Question: Is there a established standard plugin/ method for visual profiling with Eclipse CDT? By visual I mean not invoking my programs manually and appealing visual output of the profiling results with gauges etc. like in similar Tools (like e.g. Netbeans's Java Profiler).

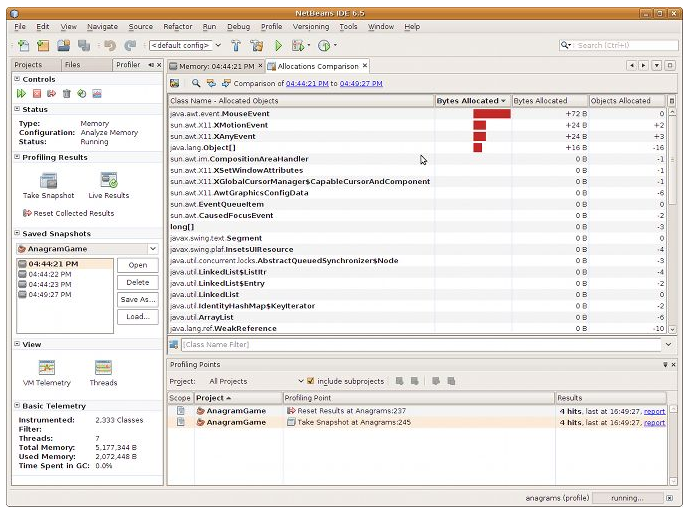
Answer: After some research, the most common CDT profilers are and .
A good tutorial for GProf can be found <URL>.
As I'm using MacOSX, <URL>.
EDIT: massif output is better viewed with (guess what) the <URL>.